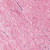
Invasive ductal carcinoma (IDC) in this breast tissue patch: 0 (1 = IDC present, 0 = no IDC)